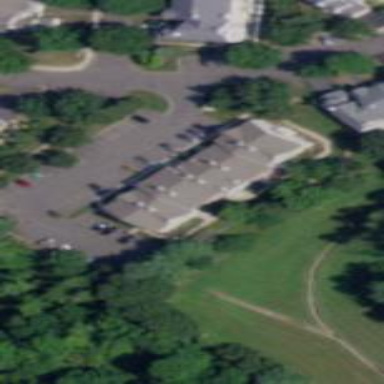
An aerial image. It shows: Residential building.